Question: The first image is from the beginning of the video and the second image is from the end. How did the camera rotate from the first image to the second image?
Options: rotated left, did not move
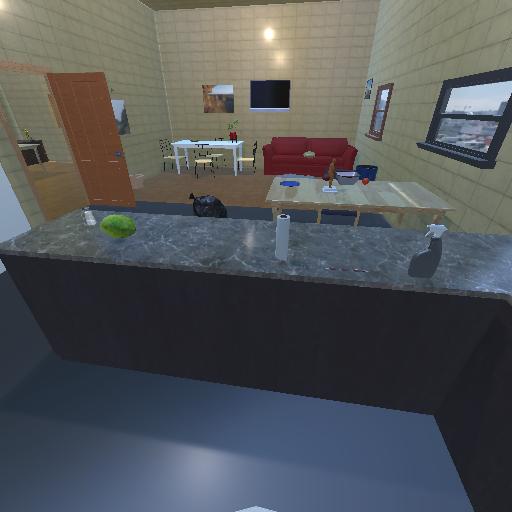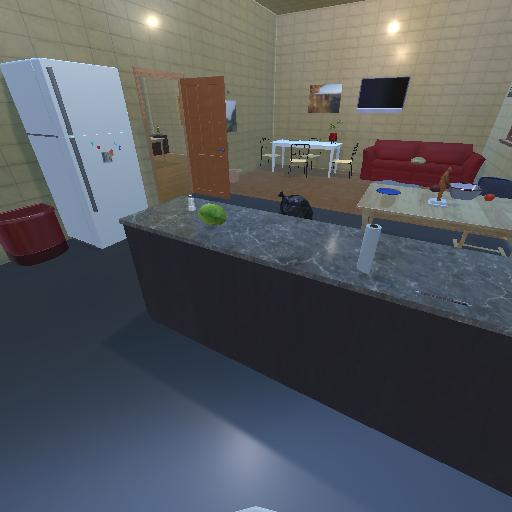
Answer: rotated left